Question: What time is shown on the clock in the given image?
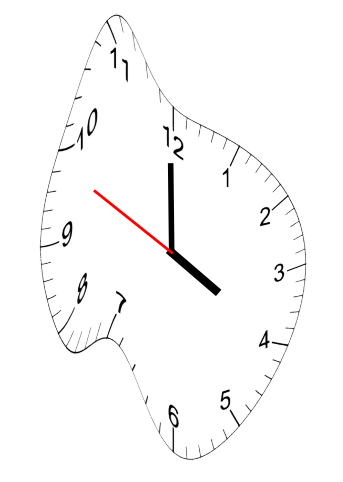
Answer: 03:59:49